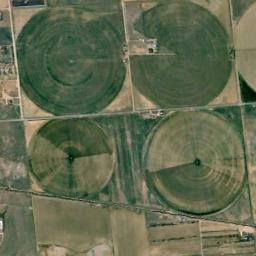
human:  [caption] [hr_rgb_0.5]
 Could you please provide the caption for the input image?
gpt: There are some green circle farmland in the bare land .

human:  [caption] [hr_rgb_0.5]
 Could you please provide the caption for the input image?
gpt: There is some open space in the picture .

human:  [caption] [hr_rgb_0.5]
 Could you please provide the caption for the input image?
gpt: Several green circular farmlands with different radii are on the ground and some roads go through the ground .

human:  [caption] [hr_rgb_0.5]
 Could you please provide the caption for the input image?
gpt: Four neatly arranged circular green fields of different sizes .

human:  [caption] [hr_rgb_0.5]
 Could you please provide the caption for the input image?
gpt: There are three circular farmlands of the same size and a smaller circular farmland .